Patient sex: M
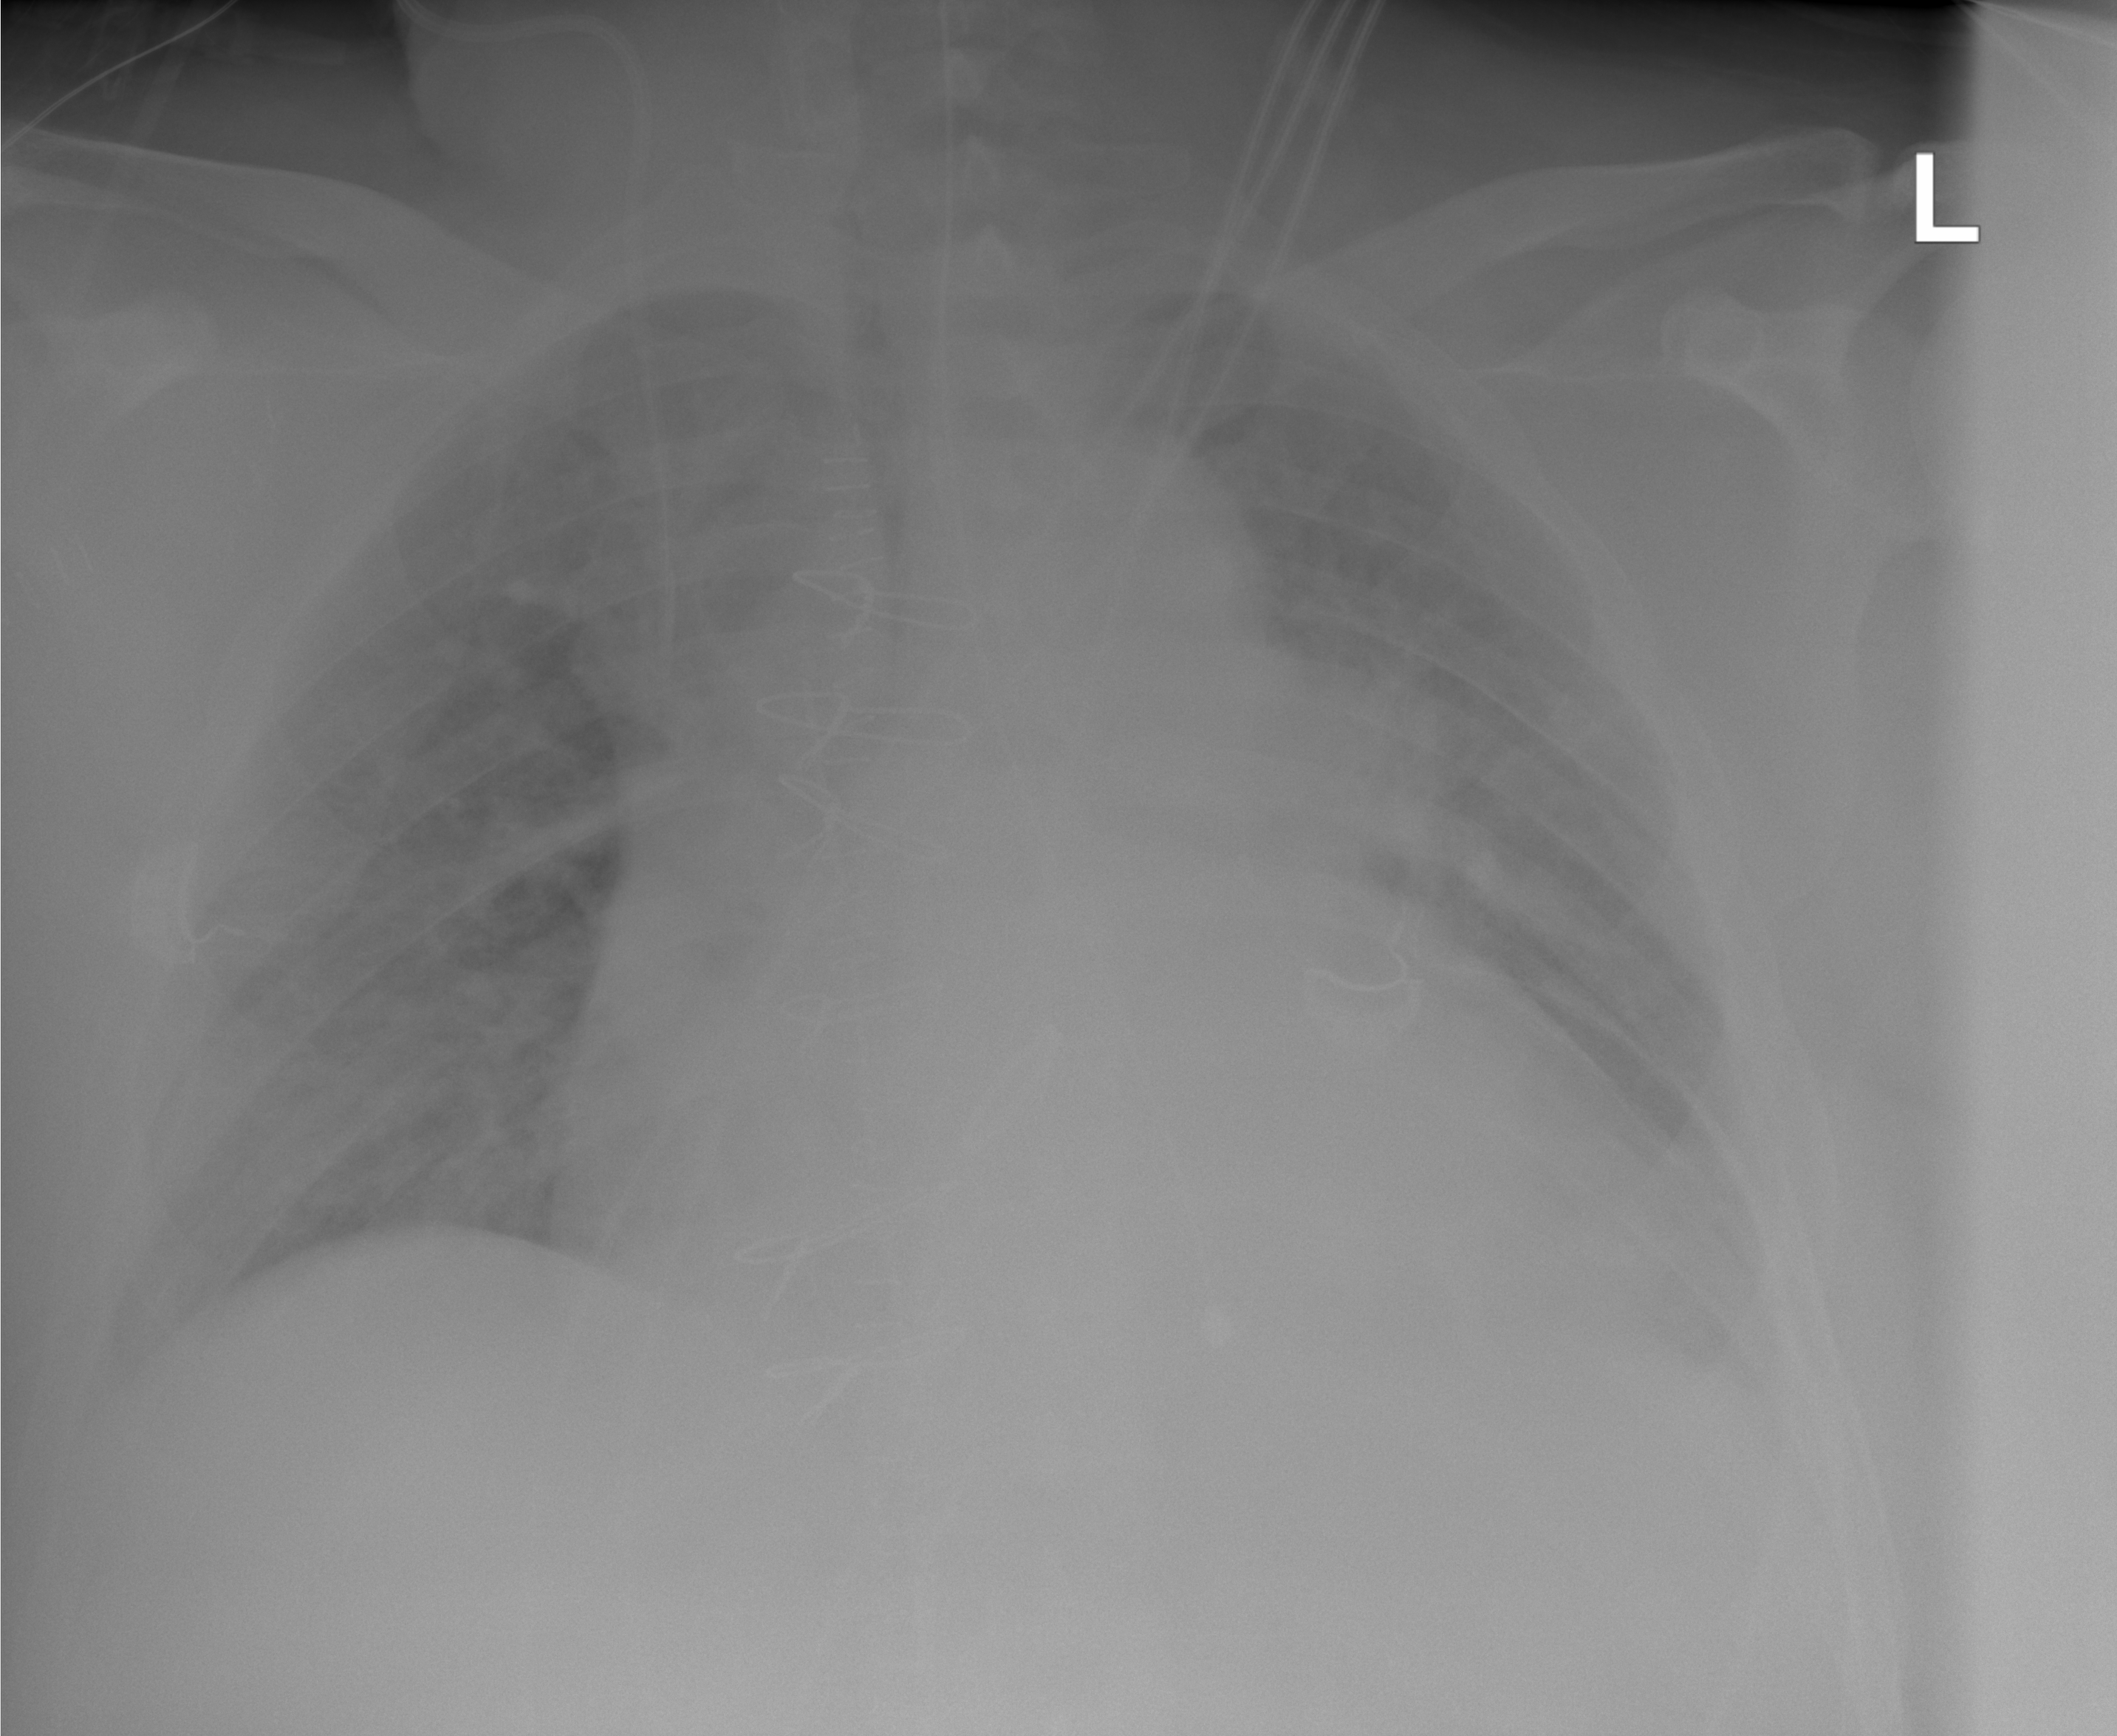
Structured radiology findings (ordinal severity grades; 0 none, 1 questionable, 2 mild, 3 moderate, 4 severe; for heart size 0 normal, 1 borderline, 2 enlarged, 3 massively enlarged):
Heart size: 3
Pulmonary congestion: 2
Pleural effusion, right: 0
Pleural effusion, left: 2
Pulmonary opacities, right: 2
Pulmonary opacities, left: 2
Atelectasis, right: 2
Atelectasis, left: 2